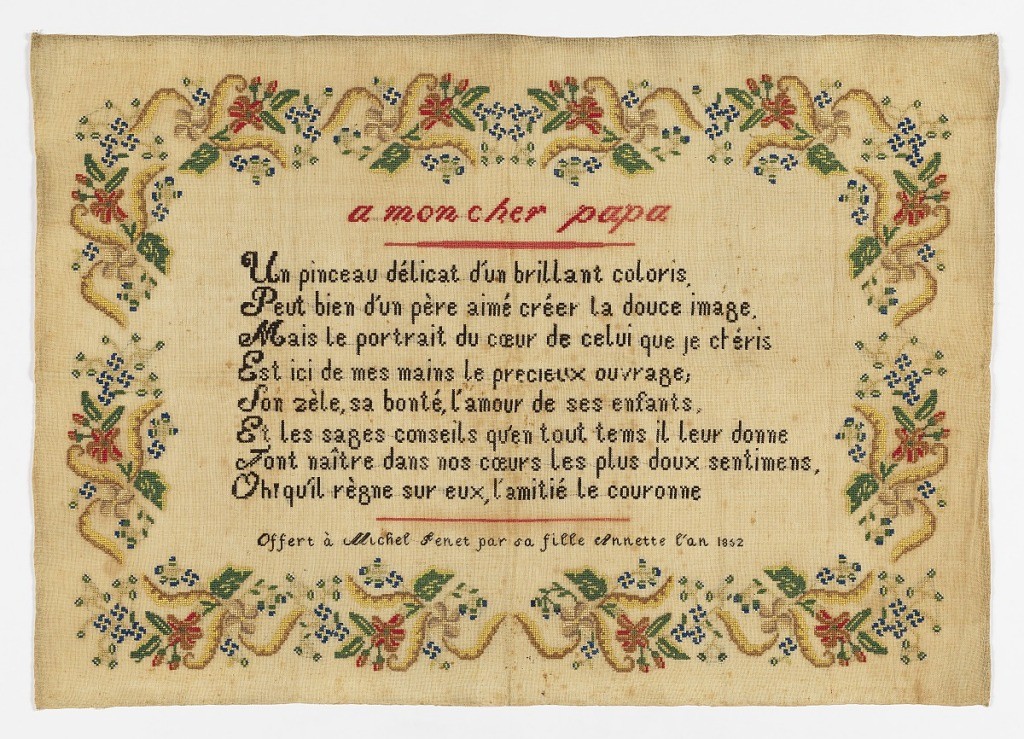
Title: Sampler
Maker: Annette Genet, French
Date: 1852
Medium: silk embroidery on cotton foundation Technique: embroidered in cross stitch, half cross, and back stitches on plain weave foundation
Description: French verse "a mon cher papa," Michel Genet.  Surrounded by a floral border of a repeating motif.